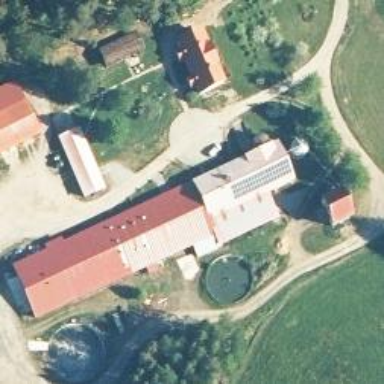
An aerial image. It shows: Farmyard area.